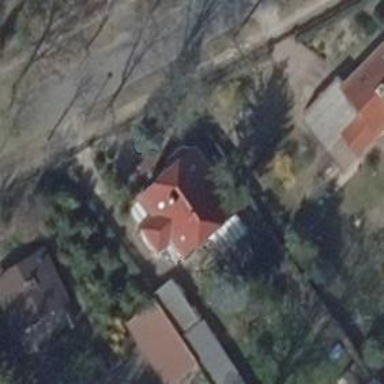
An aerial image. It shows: Detached building with half-hipped roof.